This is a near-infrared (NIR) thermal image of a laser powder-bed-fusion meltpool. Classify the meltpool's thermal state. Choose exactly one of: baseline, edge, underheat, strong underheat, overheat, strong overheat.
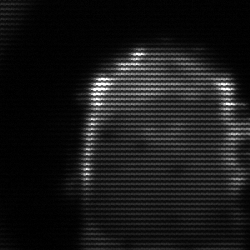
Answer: baseline